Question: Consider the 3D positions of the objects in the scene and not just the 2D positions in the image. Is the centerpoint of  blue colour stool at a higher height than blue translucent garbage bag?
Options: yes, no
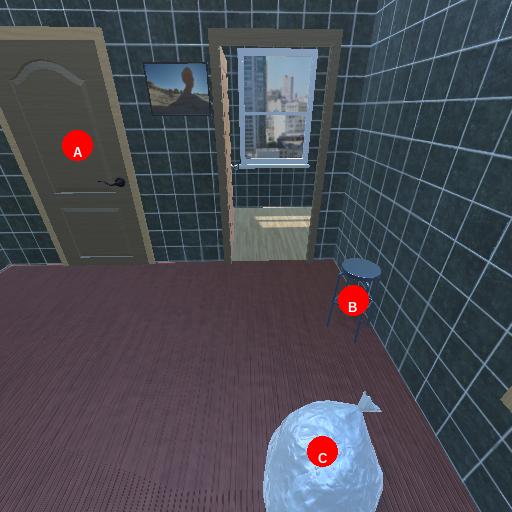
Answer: yes